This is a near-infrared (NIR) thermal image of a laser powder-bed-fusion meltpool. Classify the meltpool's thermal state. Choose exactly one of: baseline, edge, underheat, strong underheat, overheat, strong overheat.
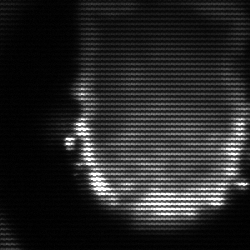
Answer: baseline